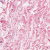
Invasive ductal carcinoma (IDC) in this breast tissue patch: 0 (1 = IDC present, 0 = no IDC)